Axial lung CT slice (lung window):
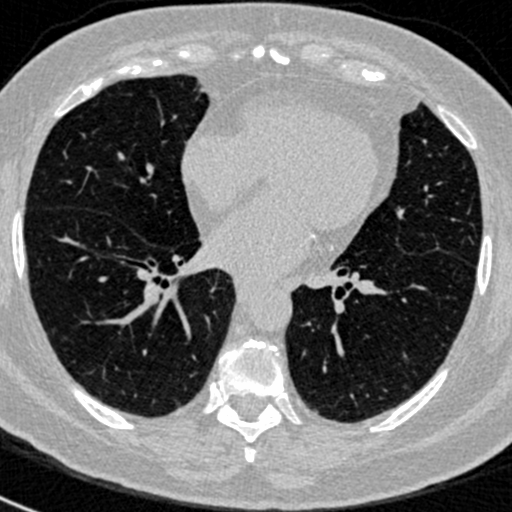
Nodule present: no